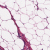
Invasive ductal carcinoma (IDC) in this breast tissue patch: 0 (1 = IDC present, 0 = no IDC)